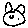
Label: cat